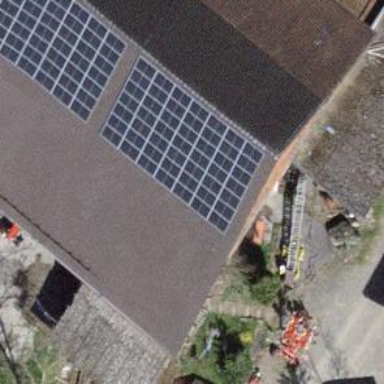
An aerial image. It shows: Solar power generator using photovoltaic panels.